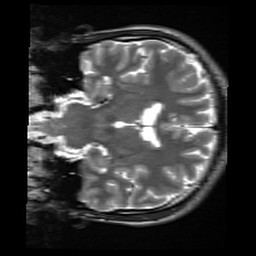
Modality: inplaneT2
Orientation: coronal
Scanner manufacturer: siemens
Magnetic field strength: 3 T
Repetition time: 7.02 s
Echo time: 0.069 s